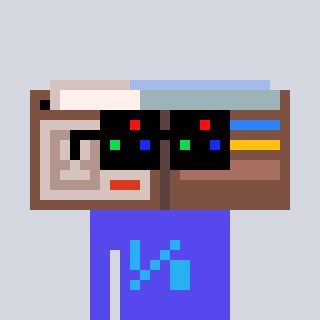
a pixel art character with square black sunglasses, a wallet-shaped head and a computerblue-colored body on a cool background